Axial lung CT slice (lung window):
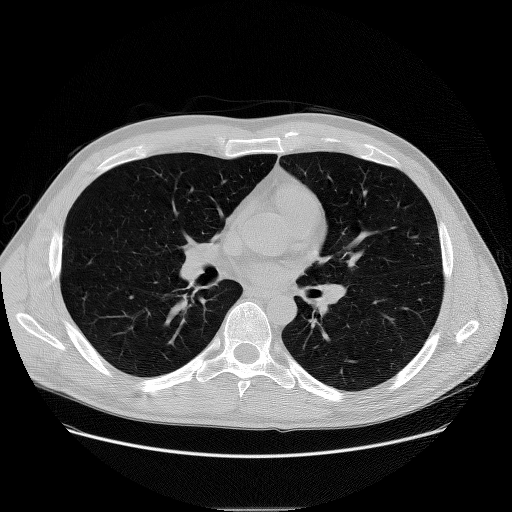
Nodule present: no